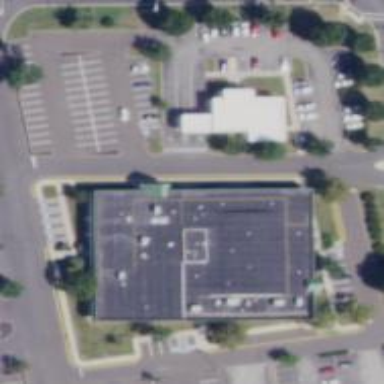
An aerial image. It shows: Clinic building providing healthcare services.